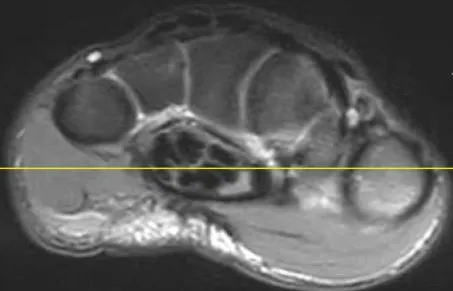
Axial. Sections of a proton density sequence of the left hand demonstrating erosive thumb CMC changes with volar osteophytosis, subchondral stress edema, and degeneration of the capsuloligamentous complex.
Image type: radiology (mri)